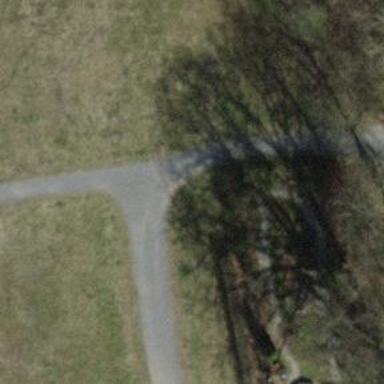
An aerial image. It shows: Compacted footway.